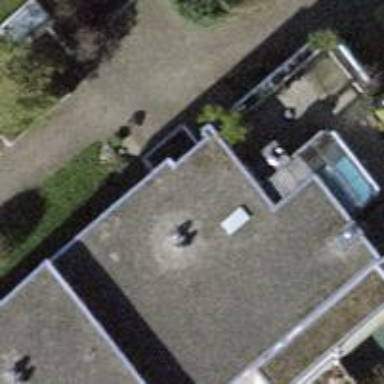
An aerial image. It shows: Part of building.